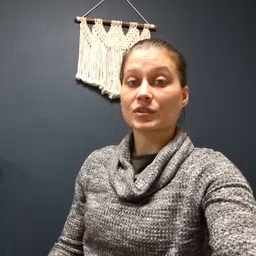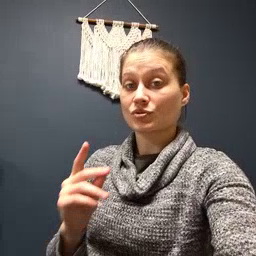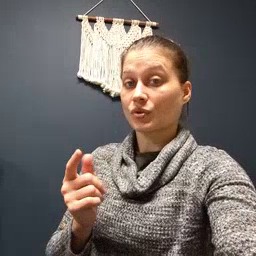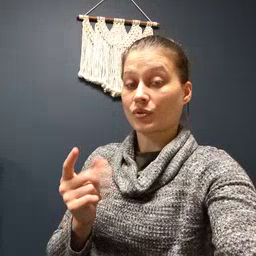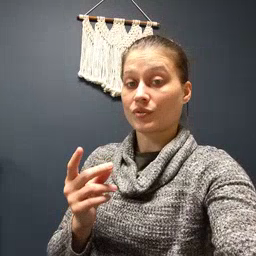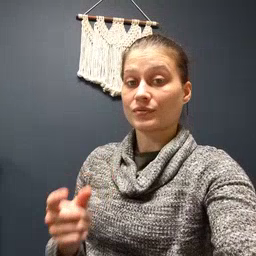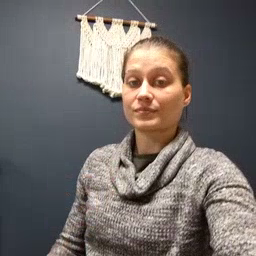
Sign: dog